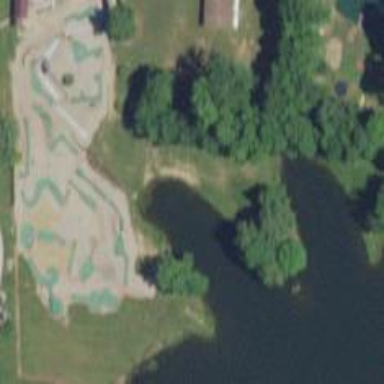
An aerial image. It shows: Miniature golf course.